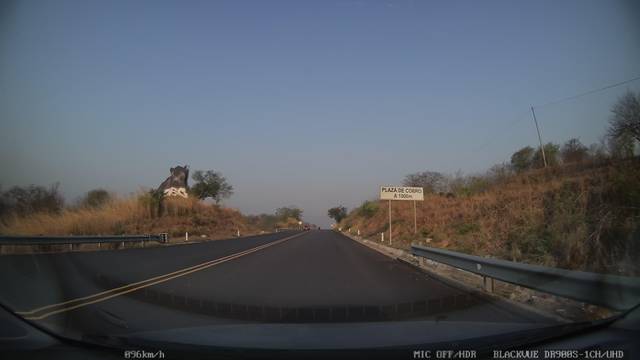
Region: Mexico
Coordinates: 16.728, -93.0